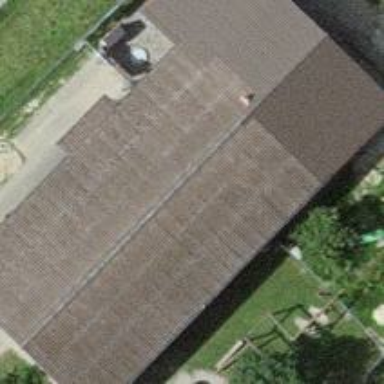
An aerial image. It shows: Kindergarten building.